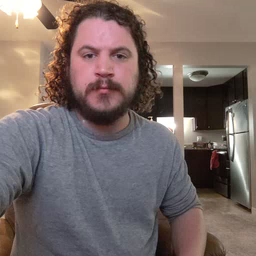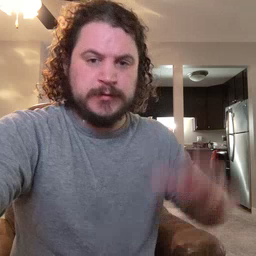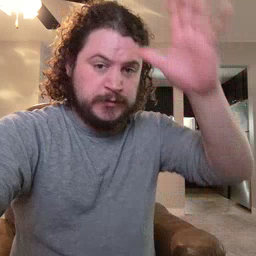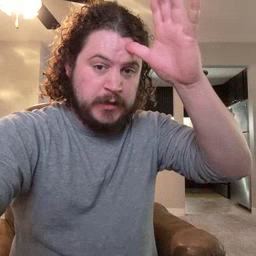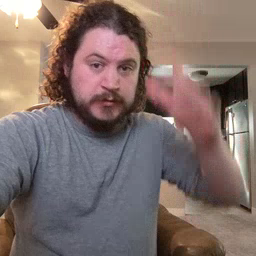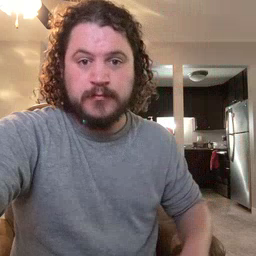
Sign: dad